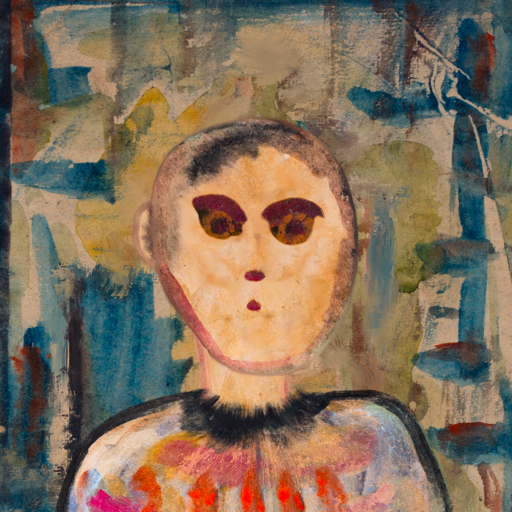
Background: Orphan, Head And Neck Front: Childish, Face Front: Doll, Bust: Childish, Hair Front: Blank, Head Accessory: Blank, Second Necklace: Blank, Necklace: Blank, Baby: Blank